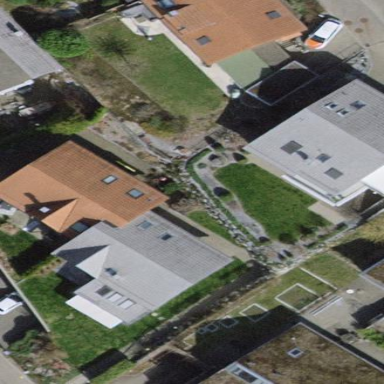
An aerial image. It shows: Terrace building.